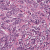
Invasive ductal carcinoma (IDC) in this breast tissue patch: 1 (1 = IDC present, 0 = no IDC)